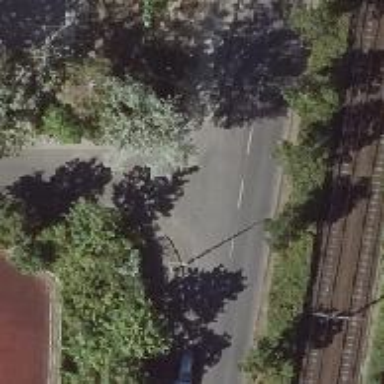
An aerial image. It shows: Uncontrolled road crossing.